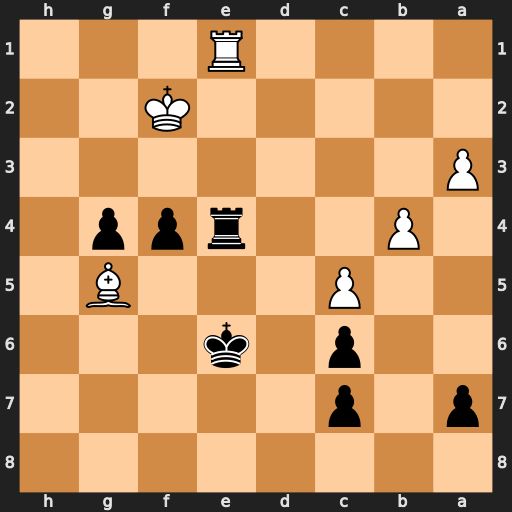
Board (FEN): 8/p1p5/2p1k3/2P3B1/1P2rpp1/P7/5K2/4R3
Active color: b
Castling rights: -
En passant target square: -
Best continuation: g3+ Kf1 g2+ Kxg2 Rxe1